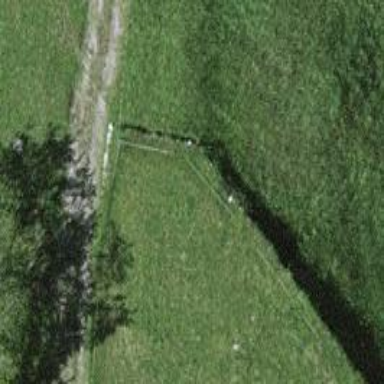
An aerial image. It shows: Wall made of dry stone.